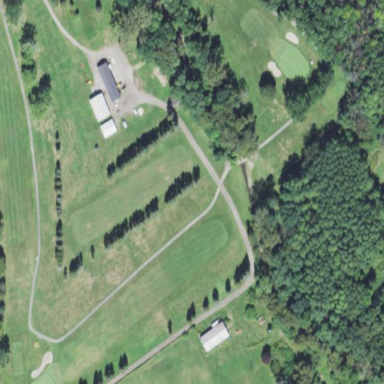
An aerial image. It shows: Grassy area designated as golf fairway.